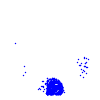
Particle: electron